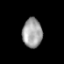
Tissue: prostate
Cell type: NK cells
Senescence score: 0.7088
Nuclear area (px): 562
Mean DAPI intensity: 162.315